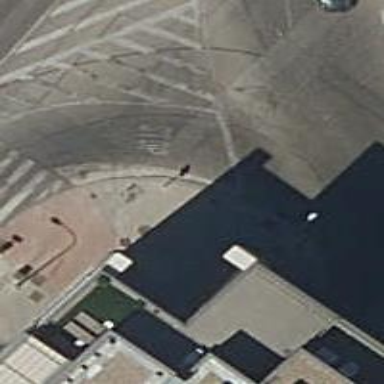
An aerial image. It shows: Sidewalk.